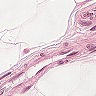
Metastatic tissue present: no